Aerial crown-view tile of a tropical tree (Barro Colorado Island, Panama), acquired 20241216:
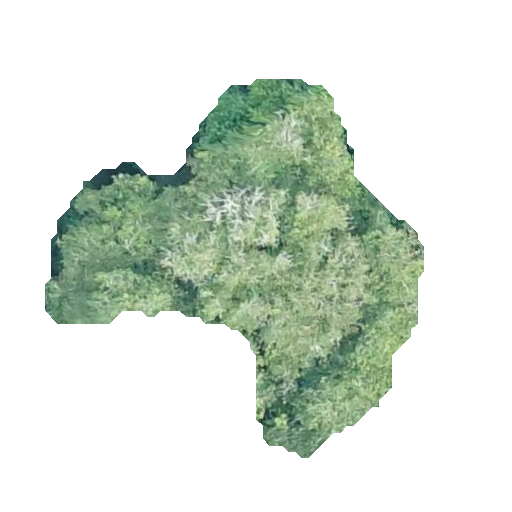
Species: Lonchocarpus heptaphyllus
GBIF accepted scientific name: Lonchocarpus heptaphyllus
Crown area: 113.858 m²